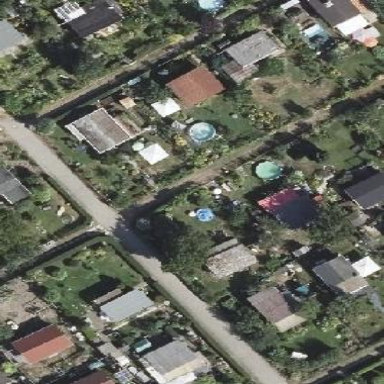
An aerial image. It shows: Plot within allotments.